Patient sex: M
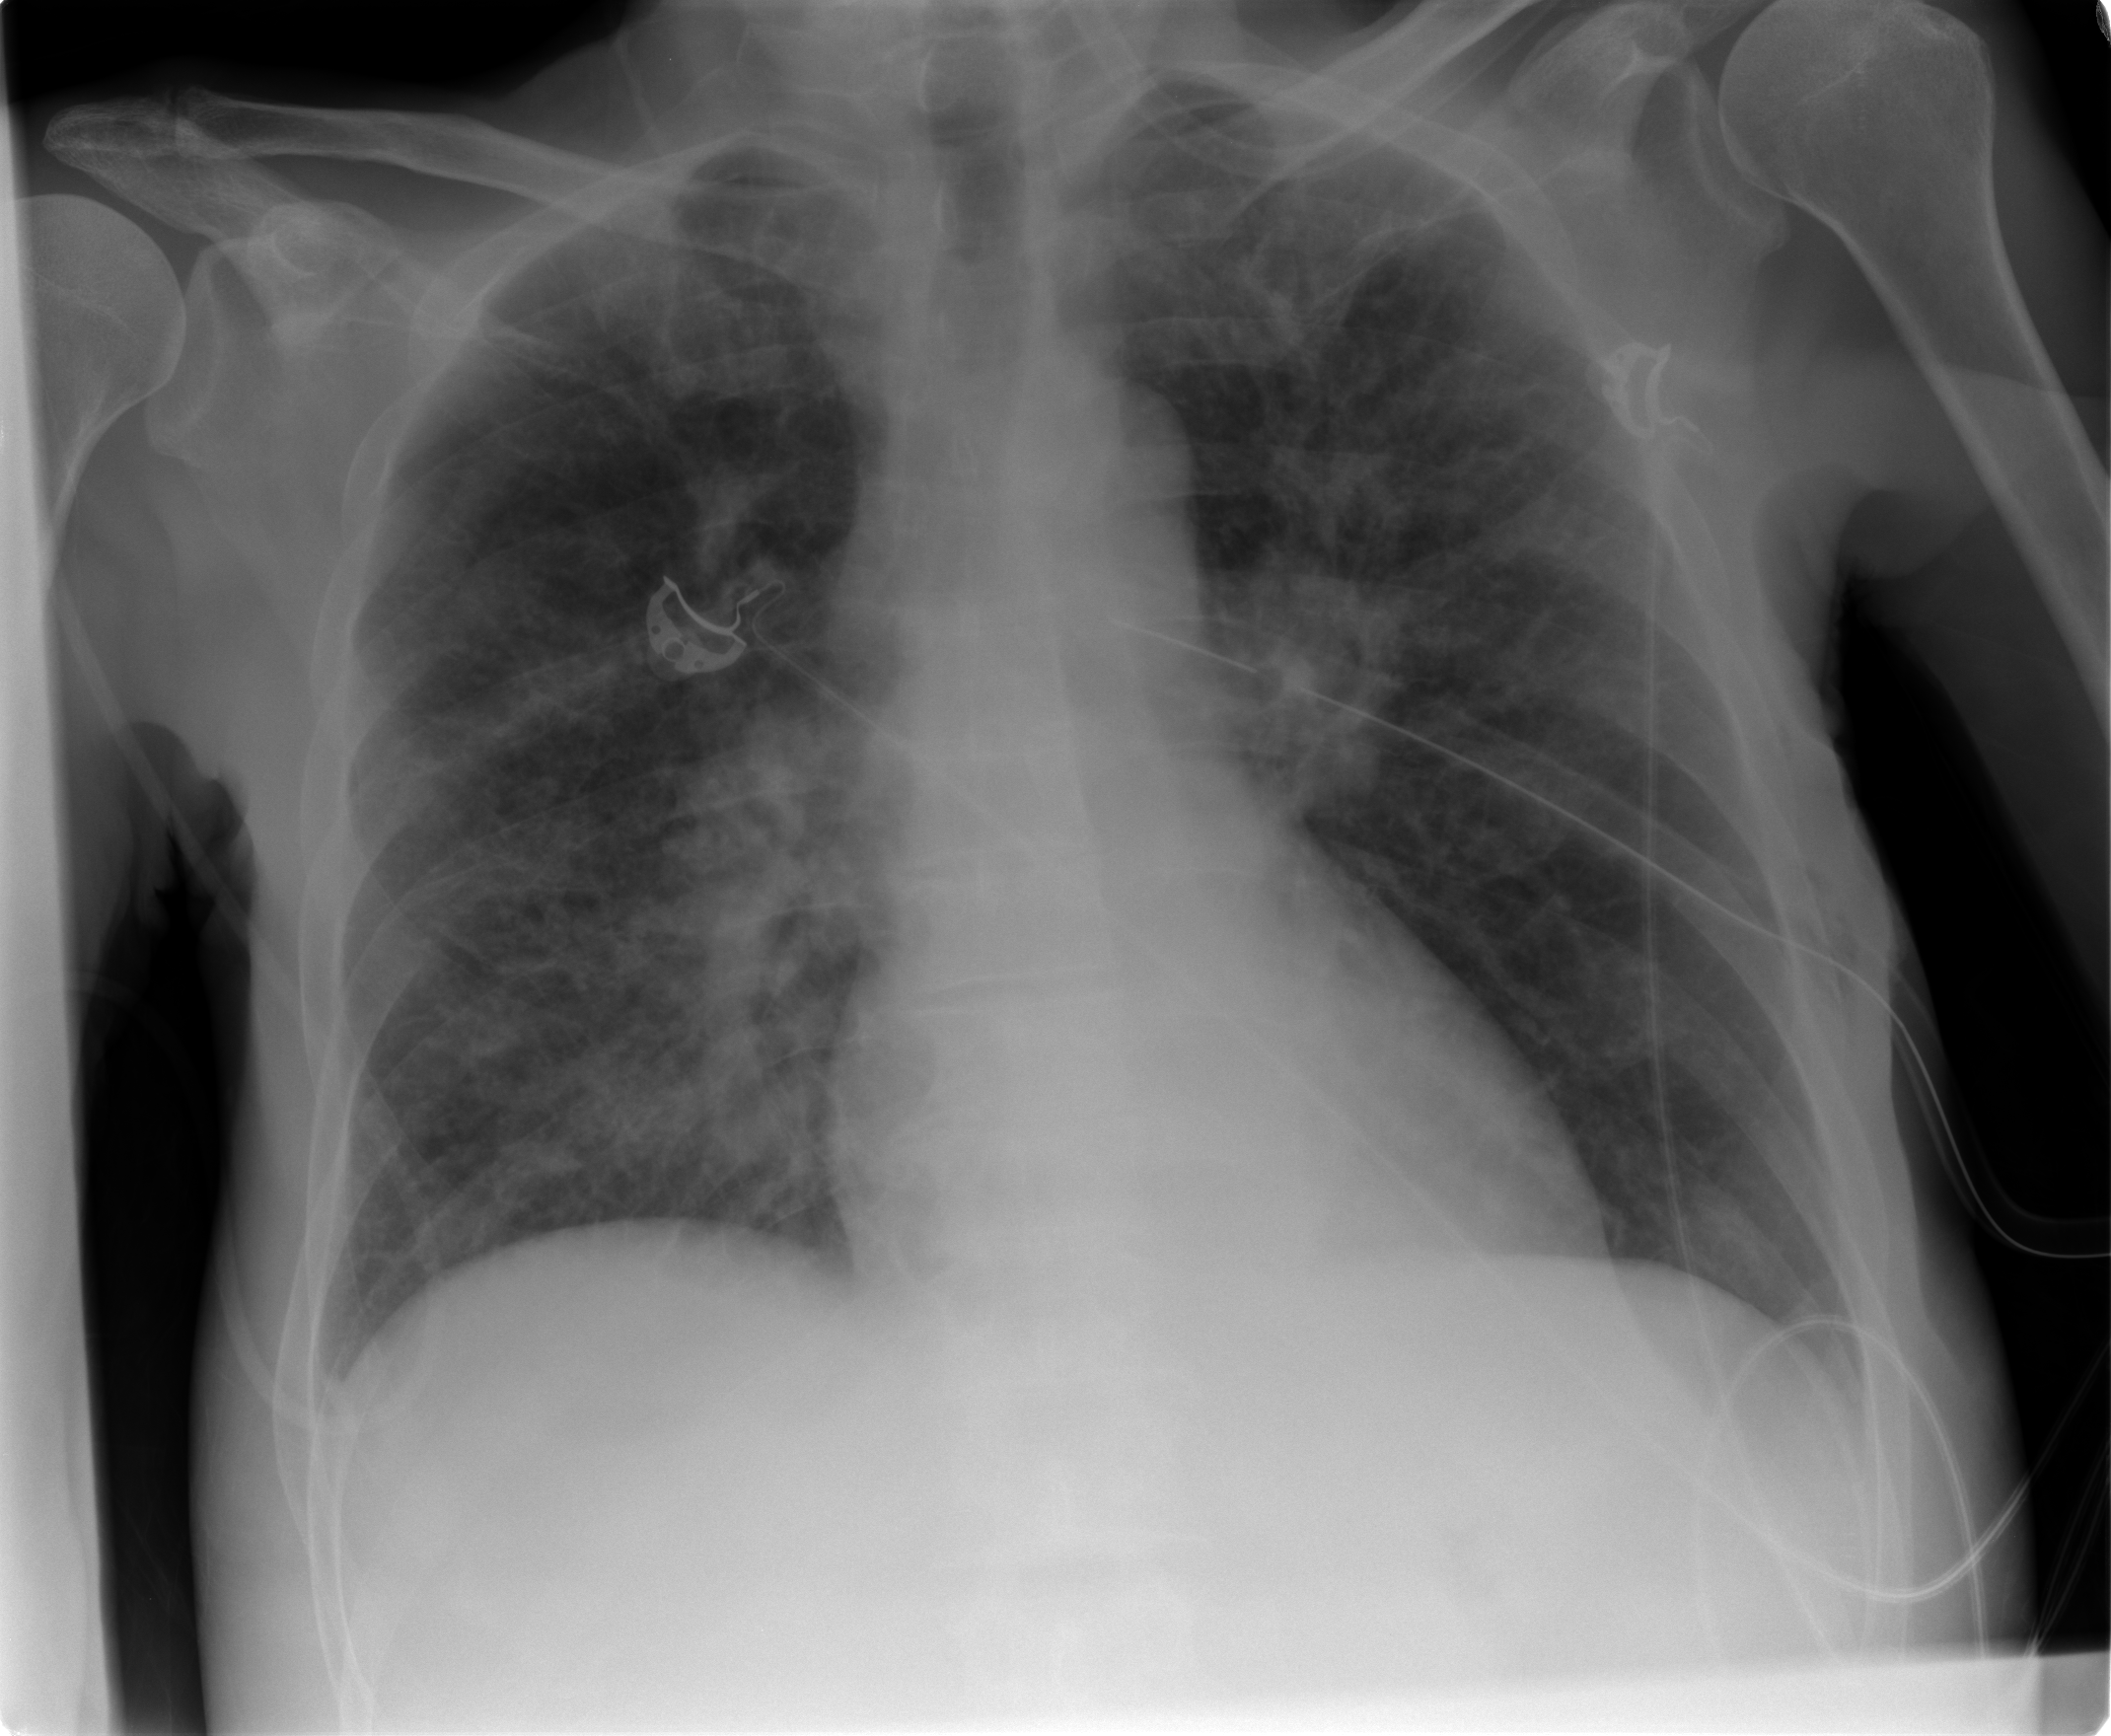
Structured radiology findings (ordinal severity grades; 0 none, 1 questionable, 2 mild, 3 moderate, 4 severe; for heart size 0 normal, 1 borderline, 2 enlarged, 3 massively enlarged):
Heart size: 0
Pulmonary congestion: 3
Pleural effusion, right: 0
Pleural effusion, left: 1
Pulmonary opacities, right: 2
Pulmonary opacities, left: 2
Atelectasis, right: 2
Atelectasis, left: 2